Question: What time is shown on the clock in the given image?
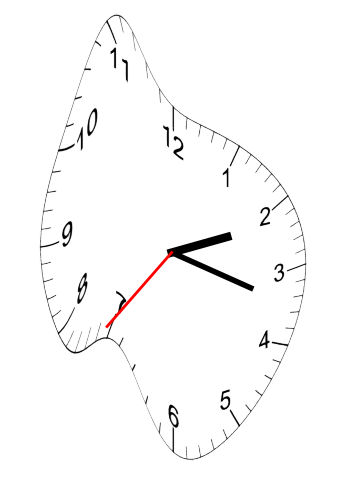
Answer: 02:17:36